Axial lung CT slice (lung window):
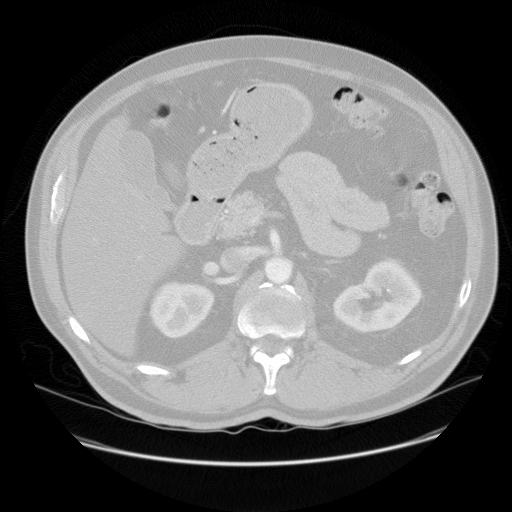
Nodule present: no